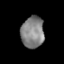
Tissue: lung
Cell type: Epithelial cells
Senescence score: 0.1942
Nuclear area (px): 708
Mean DAPI intensity: 130.736